Question: I was following this <URL> to run a sample websocket application in glasshfish. The deployment failed with the following error. But the mentioned class file is available in the pom.xml and it is listed in the dependencies as well. Could you please help?

'''
Error occurred during deployment: Exception while loading the app : java.lang.IllegalStateException: ContainerBase.addChild: start: org.apache.catalina.LifecycleException: java.lang.NoClassDefFoundError: org/glassfish/websocket/spi/Endpoint. Please see server.log for more details.
The module has not been deployed.
See the server log for details.
at org.netbeans.modules.j2ee.deployment.devmodules.api.Deployment.deploy(Deployment.java:210)
at org.netbeans.modules.maven.j2ee.ExecutionChecker.performDeploy(ExecutionChecker.java:178)
at org.netbeans.modules.maven.j2ee.ExecutionChecker.executionResult(ExecutionChecker.java:130)
at org.netbeans.modules.maven.execute.MavenCommandLineExecutor.run(MavenCommandLineExecutor.java:212)
at org.netbeans.core.execution.RunClassThread.run(RunClassThread.java:153)
'''
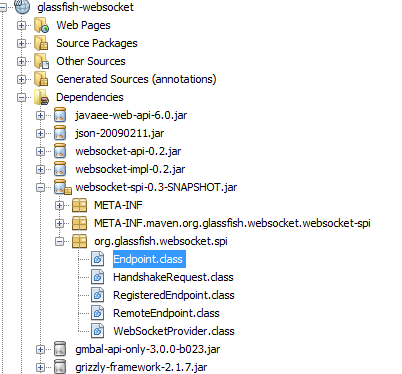
Answer: Solved. You should not have the same jar in modules folder of glassfish and WEB-INF\lib folder.